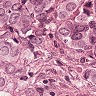
Metastatic tissue present: yes